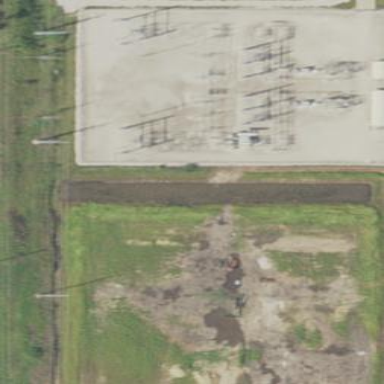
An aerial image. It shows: Distribution-level power substation.